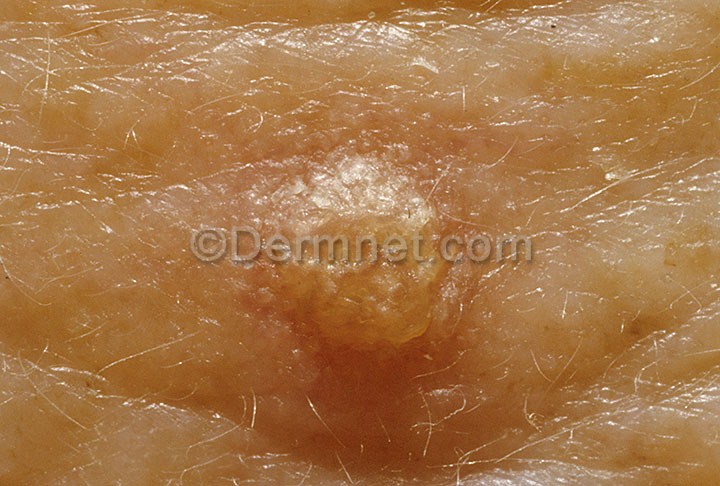
Disease: Actinic Keratosis Basal Cell Carcinoma and other Malignant Lesions